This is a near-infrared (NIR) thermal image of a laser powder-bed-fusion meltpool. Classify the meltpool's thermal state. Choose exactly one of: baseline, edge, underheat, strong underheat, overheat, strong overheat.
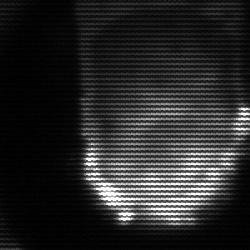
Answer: baseline